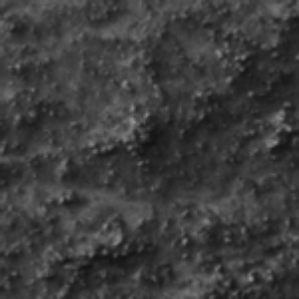
Label: frost